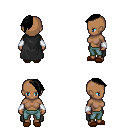
a pixel art fantasy rpg character, female body template, human, dark skin, black cape, teal pants, black long mohawk hairstyle, white cloth bracers, brown slippers, four views (front, back, left, right), 2x2 character sprite sheet, small pixel art, hard edges, no anti-aliasing